Question: My goal is to display my data in database just like in the image below.

I am using JSTL '<c:forEach>'.
'''
<c:forEach items="${table}" var="table">
<img height="70" src="${table.images}" />
Table ${table.tableId}
</c:forEach>
'''
How can I print a '<table>' with 5 columns?
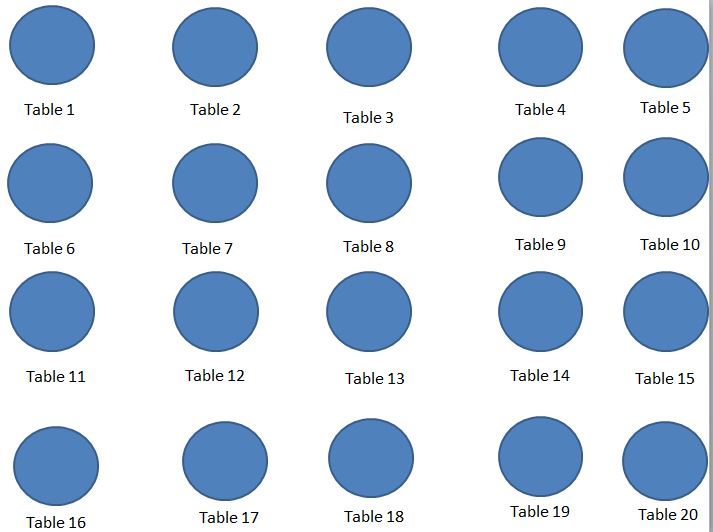
Answer: Something like:
'''
<table>
<c:forEach items="${list}" var="row" varStatus="rowCounter">
<c:if test="${rowCounter.count % 5 == 1}">
<tr>
</c:if>
<td><img src="${row.imageUrl}"/><br/>Table ${rowCounter.count}</td>
<c:if test="${rowCounter.count % 5 == 0||rowCounter.count == fn:length(values)}">
</tr>
</c:if>
</c:forEach >
</table>
'''